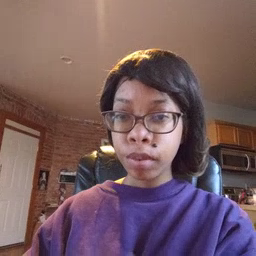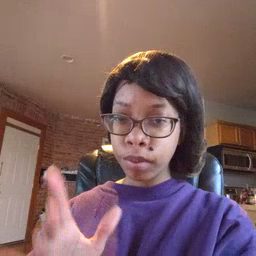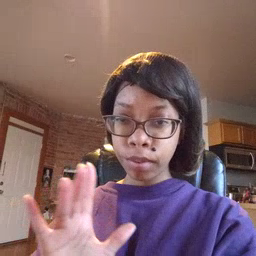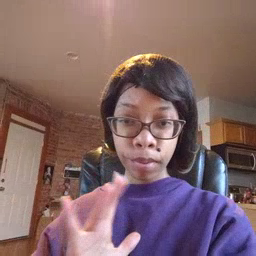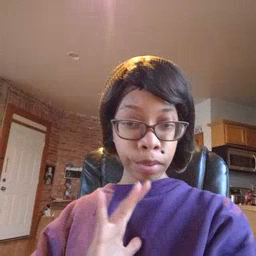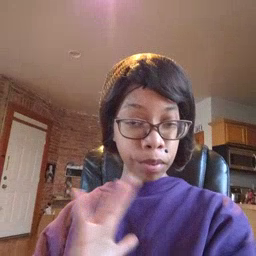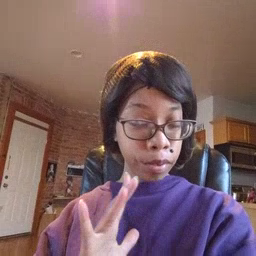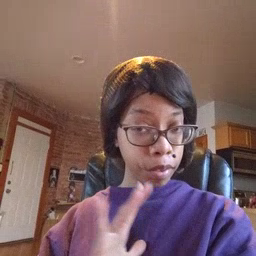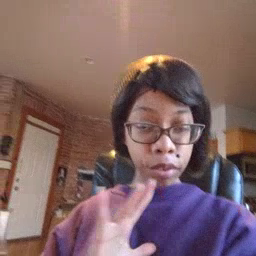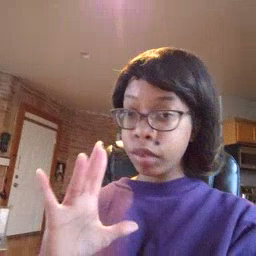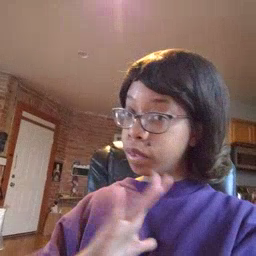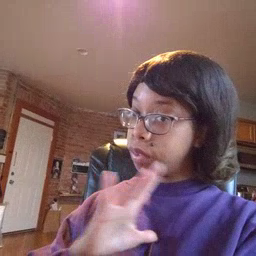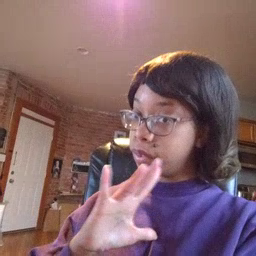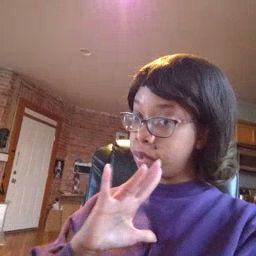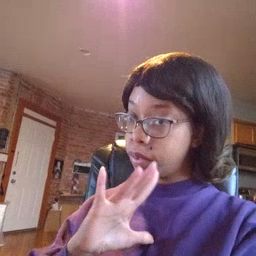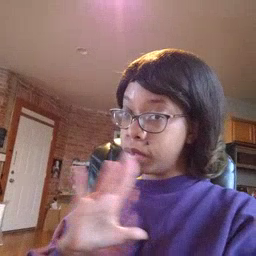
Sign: fine